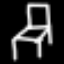
Label: chair